Field crop: tomato
Growth stage: 1
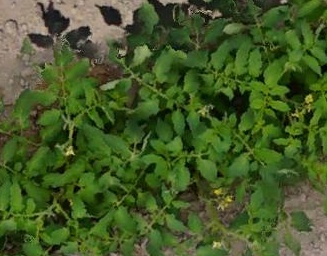
Species: tomato